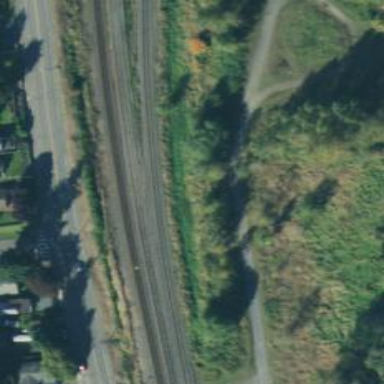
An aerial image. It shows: Railway siding for service.